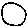
Label: circle